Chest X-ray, AP view. Patient: 46 years old, sex M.
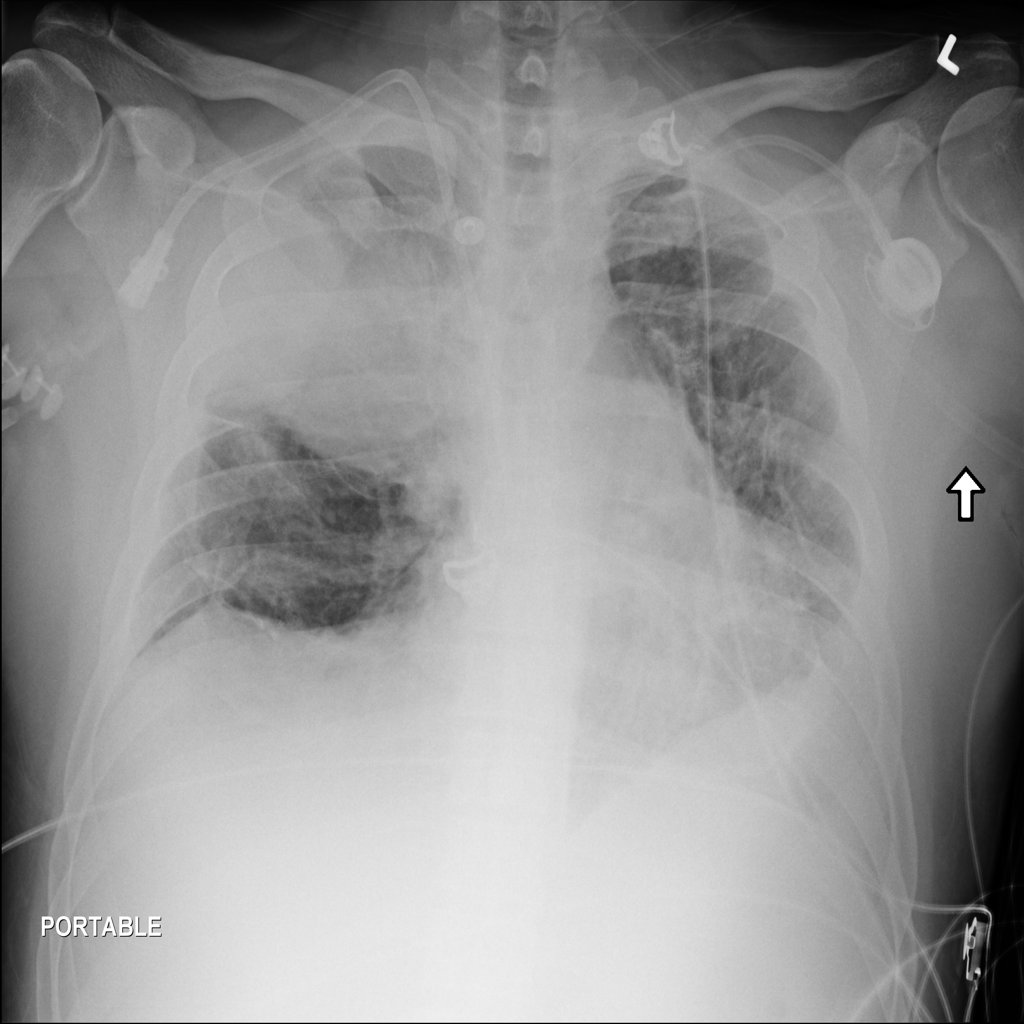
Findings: No Finding